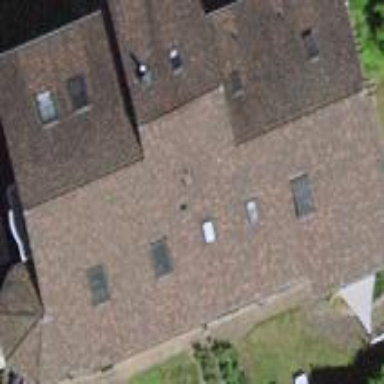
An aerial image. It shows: Gabled roof made of roof tiles on apartment building.